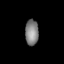
Tissue: lung
Cell type: Epithelial cells
Senescence score: 0.1608
Nuclear area (px): 337
Mean DAPI intensity: 128.107